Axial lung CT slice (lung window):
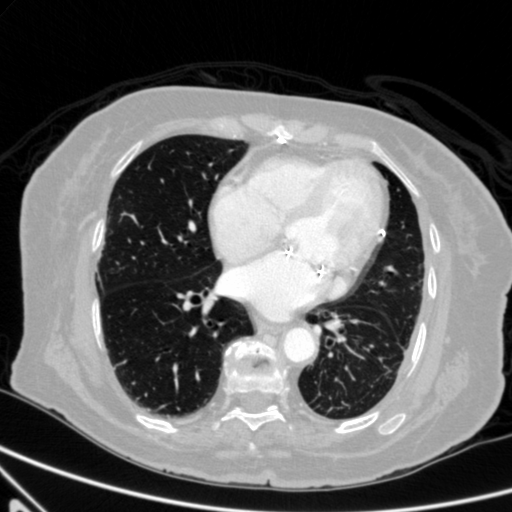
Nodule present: no